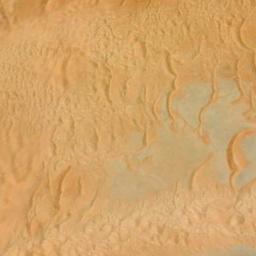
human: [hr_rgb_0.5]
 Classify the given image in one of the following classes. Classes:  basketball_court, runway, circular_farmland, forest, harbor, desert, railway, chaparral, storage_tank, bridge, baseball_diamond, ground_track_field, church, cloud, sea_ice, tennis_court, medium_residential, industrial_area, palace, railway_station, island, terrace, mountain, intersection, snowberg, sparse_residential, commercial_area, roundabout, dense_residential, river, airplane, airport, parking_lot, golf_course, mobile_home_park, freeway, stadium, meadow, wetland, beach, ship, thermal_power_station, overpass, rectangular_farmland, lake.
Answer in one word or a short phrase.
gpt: desert